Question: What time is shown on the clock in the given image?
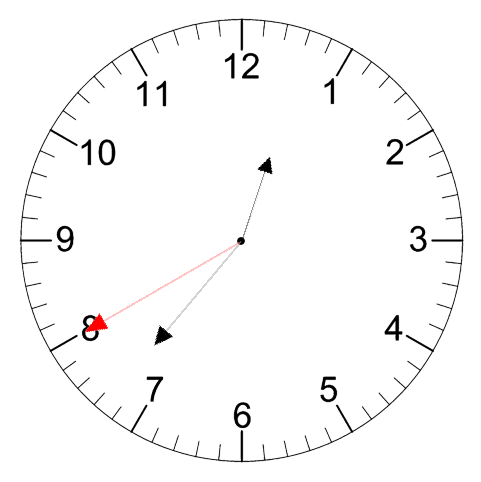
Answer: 12:36:40